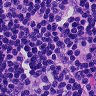
Metastatic tissue present: no